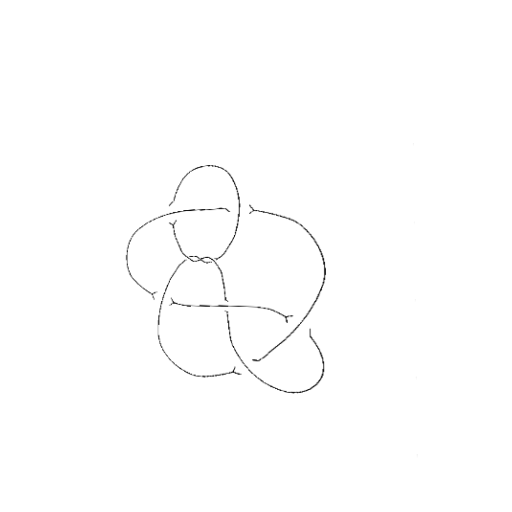
Crossing number: 9